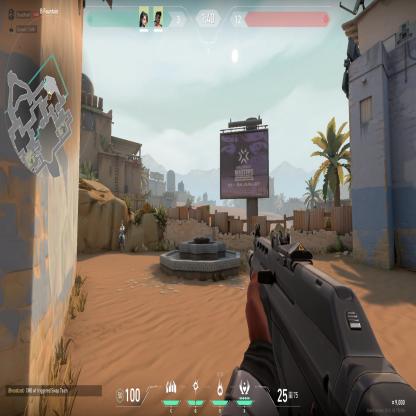
Label: teammate